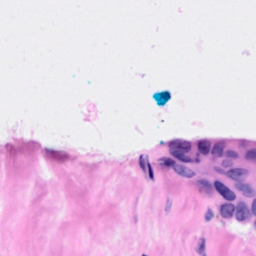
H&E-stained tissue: Breast